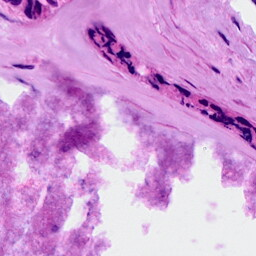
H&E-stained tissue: Breast